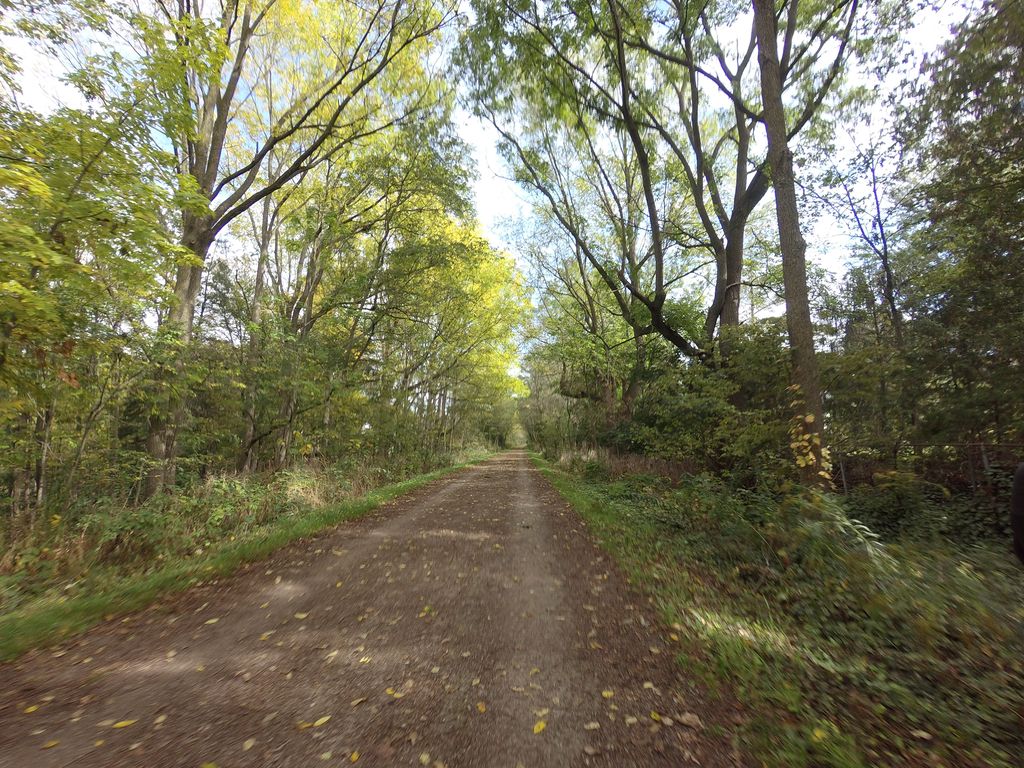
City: hamilton